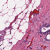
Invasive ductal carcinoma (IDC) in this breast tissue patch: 0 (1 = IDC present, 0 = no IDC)